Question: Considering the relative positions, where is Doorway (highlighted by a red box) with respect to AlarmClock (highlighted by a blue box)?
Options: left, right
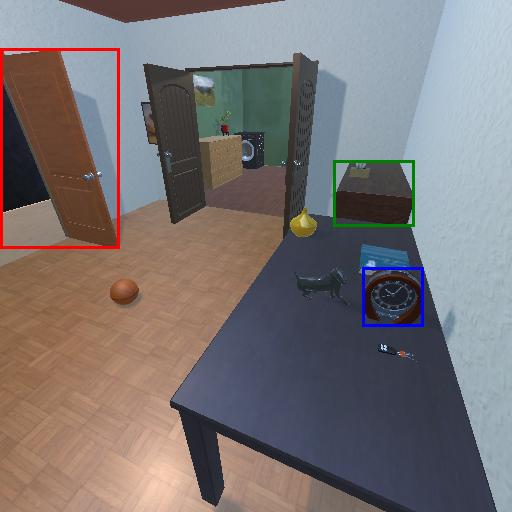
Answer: left